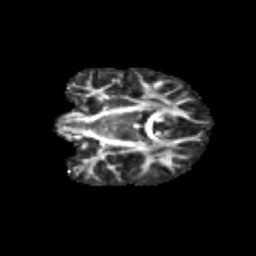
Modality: FA
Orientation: coronal
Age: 13
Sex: female
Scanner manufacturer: siemens
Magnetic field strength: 3 T
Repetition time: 3.8 s
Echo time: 0.07 s